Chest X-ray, AP view. Patient: 54 years old, sex M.
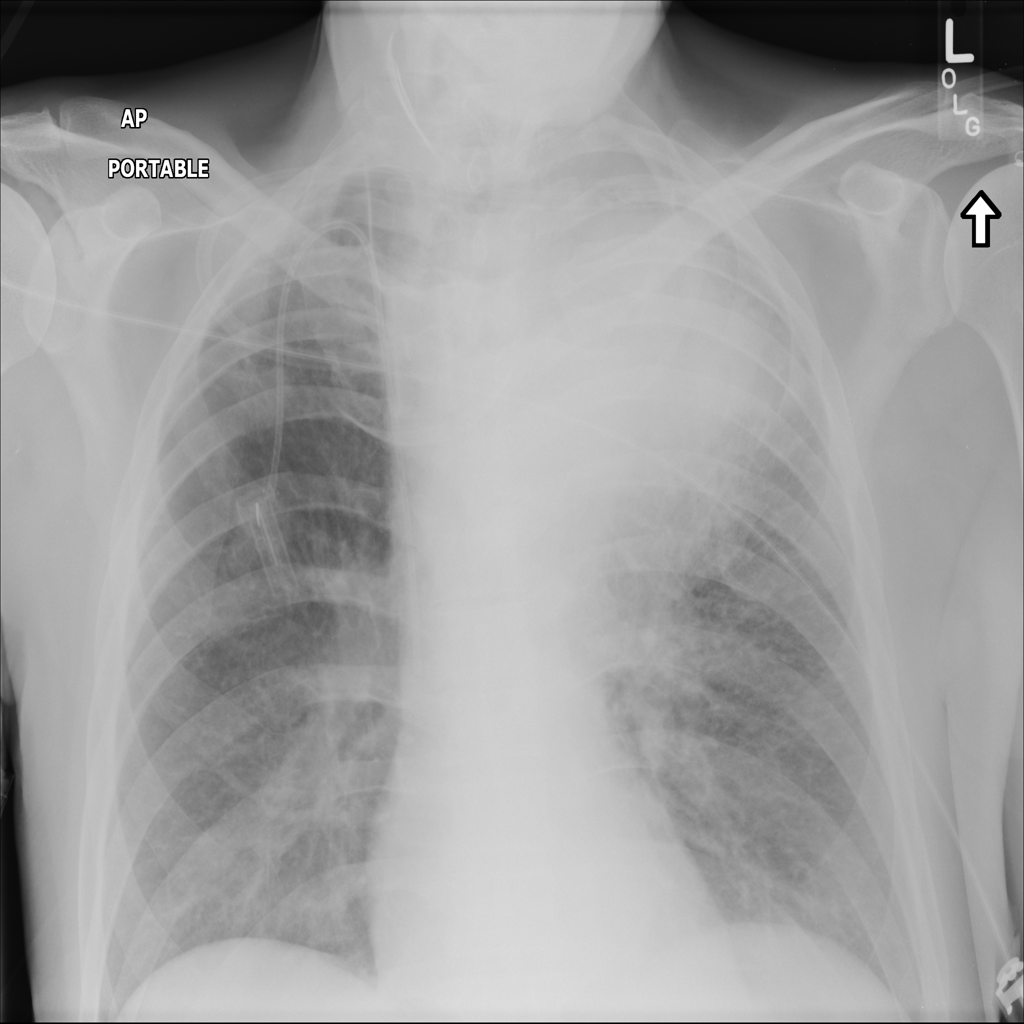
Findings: Atelectasis, Infiltration, Mass